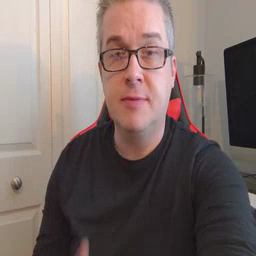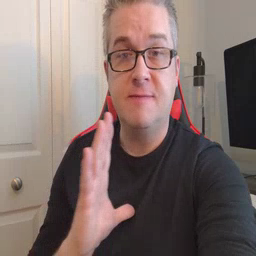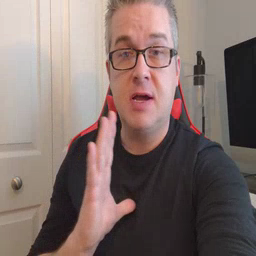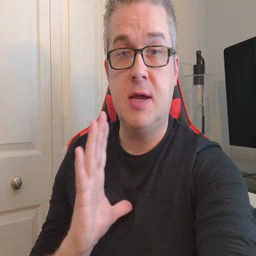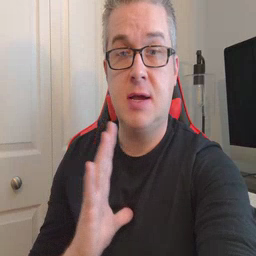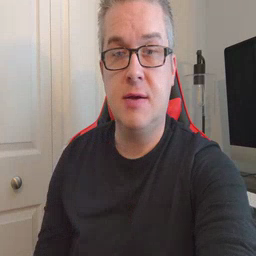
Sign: fine